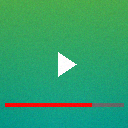
Screen state: on